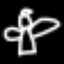
Label: angel